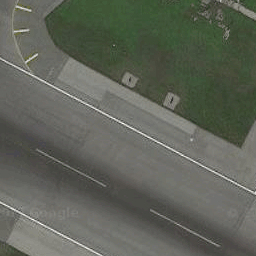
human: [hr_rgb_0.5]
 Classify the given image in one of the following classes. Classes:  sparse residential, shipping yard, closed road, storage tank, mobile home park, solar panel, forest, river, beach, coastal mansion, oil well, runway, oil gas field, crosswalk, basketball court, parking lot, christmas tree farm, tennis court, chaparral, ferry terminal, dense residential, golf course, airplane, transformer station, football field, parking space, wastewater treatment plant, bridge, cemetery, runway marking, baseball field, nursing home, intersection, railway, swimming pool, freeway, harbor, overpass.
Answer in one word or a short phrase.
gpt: runway